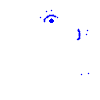
Particle: kaon